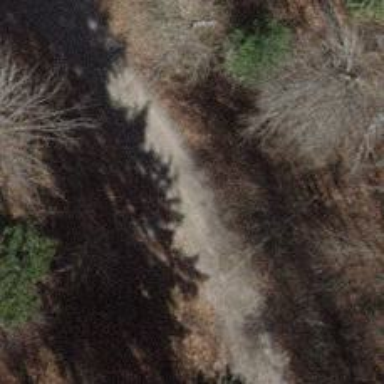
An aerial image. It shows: Compacted track road with grade3 tracktype.